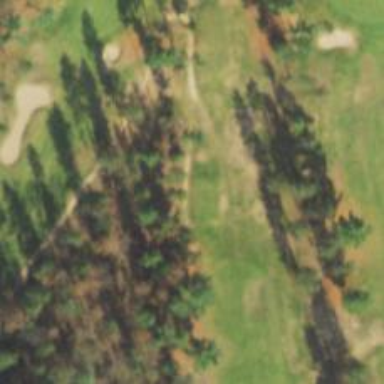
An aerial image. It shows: Golf tee.